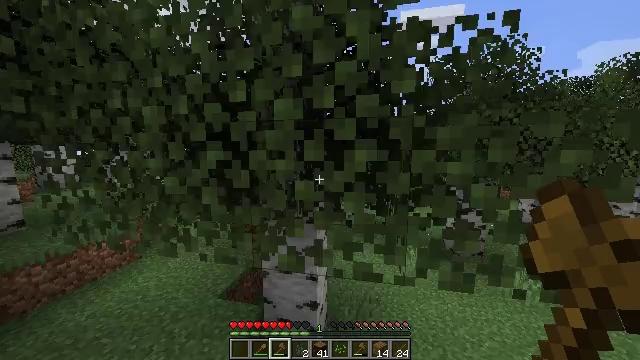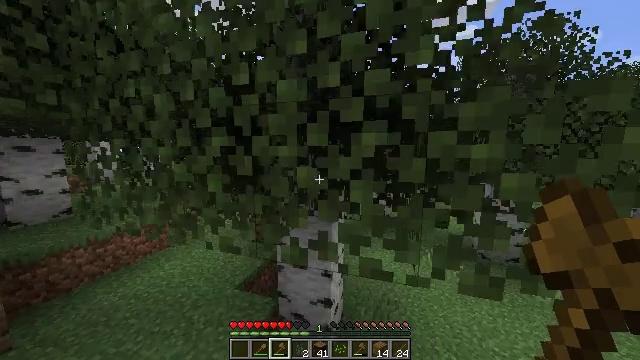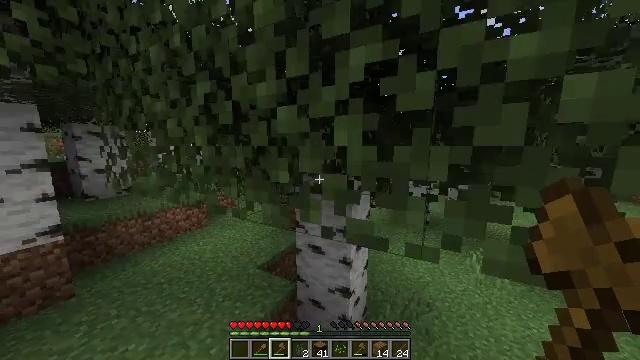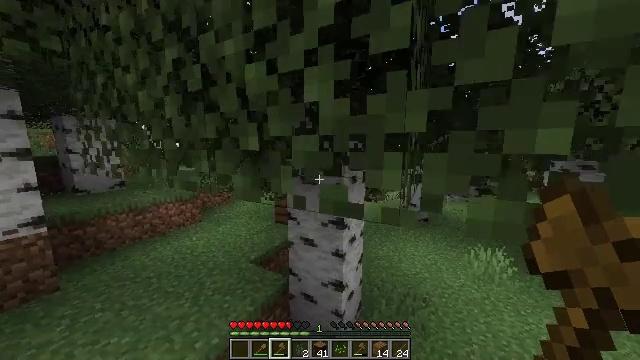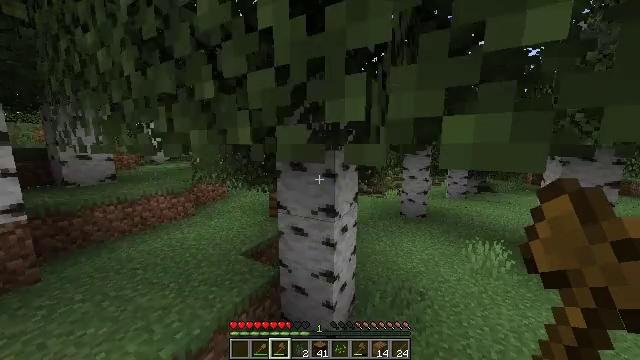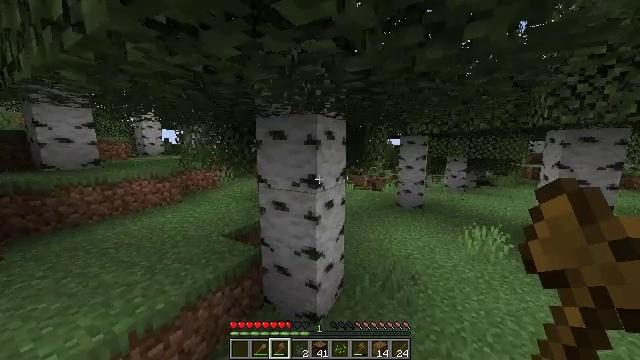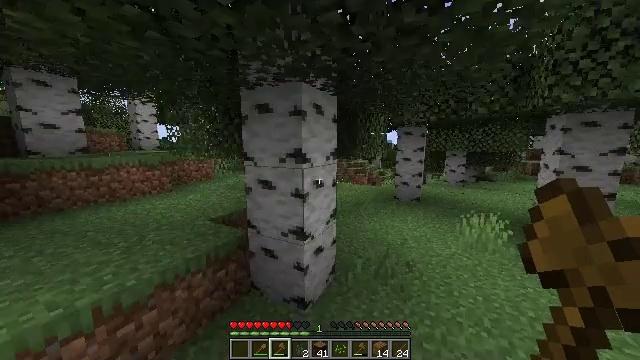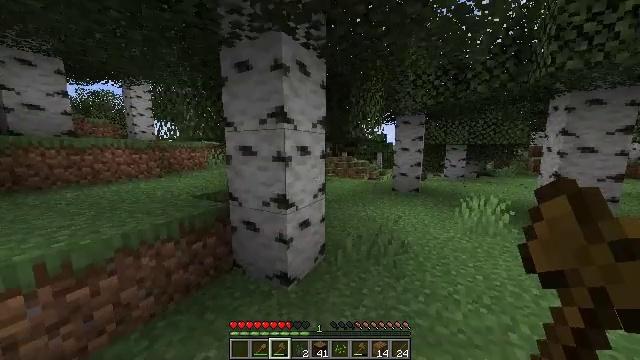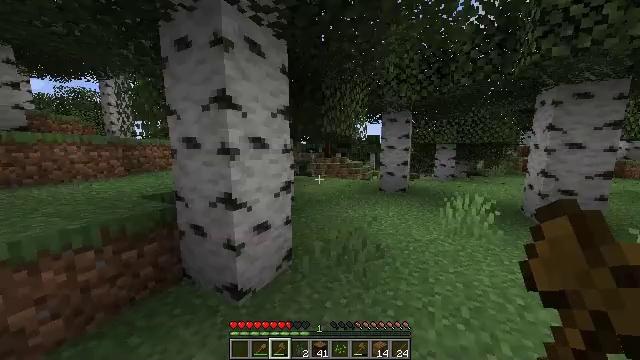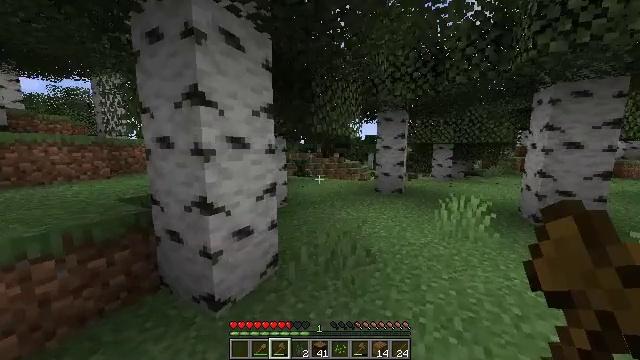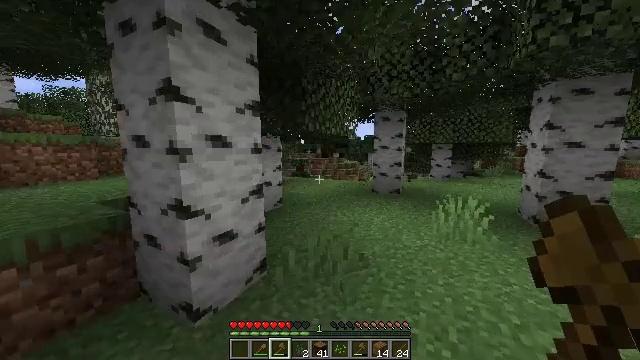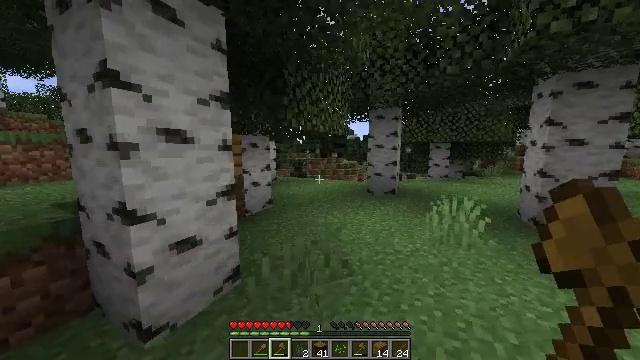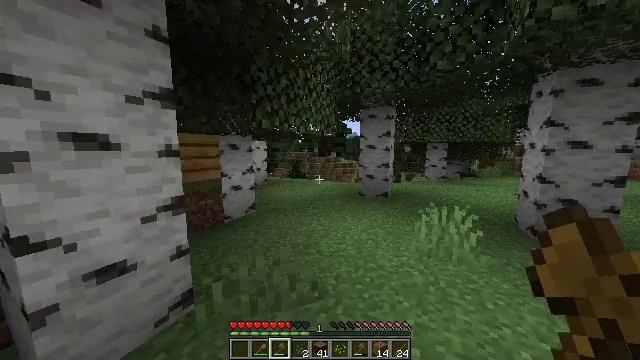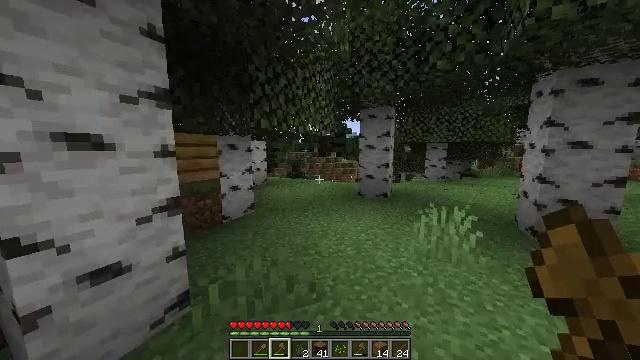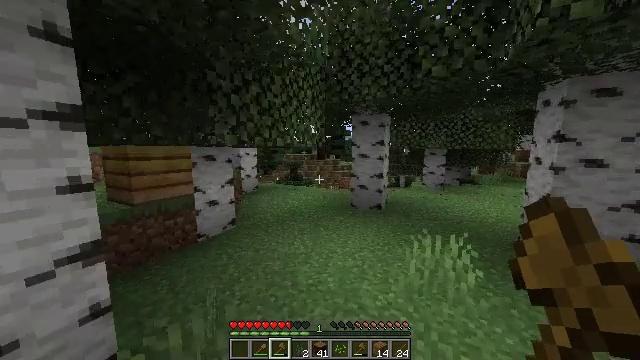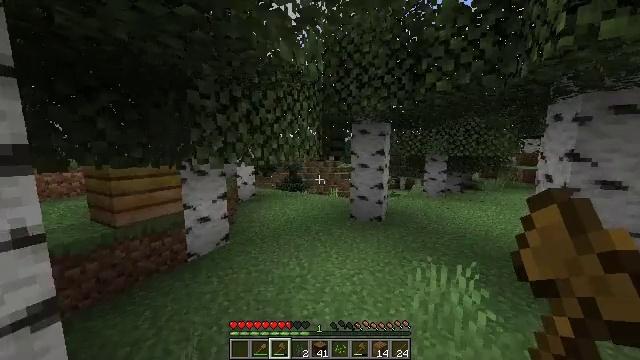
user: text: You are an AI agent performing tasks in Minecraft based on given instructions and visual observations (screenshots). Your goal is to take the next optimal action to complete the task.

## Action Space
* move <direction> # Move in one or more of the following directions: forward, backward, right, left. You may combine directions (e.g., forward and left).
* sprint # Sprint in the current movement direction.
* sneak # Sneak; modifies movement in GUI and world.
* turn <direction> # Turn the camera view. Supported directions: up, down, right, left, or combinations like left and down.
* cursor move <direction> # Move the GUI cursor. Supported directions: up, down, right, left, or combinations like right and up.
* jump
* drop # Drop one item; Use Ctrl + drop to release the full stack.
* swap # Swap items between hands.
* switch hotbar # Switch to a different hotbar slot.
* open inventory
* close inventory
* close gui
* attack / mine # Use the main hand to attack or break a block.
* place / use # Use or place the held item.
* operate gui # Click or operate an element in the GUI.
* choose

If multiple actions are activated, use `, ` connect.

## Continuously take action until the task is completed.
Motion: motion action
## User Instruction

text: Destroy the bee nest.
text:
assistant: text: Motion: move forward and move right, sprint, jump
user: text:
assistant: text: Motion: move forward and move right, sprint, turn left and down, jump
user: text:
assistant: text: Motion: move forward and move right
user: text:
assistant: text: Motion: move forward and move right
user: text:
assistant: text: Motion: move forward and move right
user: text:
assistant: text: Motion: move forward and move right
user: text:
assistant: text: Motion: move forward and move right
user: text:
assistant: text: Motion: move forward and move right, turn right
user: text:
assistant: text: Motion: move forward and move right
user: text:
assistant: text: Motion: move forward and move right
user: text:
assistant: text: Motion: move forward and move right
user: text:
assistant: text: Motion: move forward and move right, sprint
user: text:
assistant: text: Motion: move forward and move right, sprint
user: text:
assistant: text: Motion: move forward, sprint, jump
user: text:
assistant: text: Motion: move forward, sprint, jump
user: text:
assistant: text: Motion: move forward, sprint, jump
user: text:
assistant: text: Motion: move forward, sprint, turn left, jump
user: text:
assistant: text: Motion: move forward, sprint, turn left, jump
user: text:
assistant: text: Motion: move forward and move right, sprint, turn left
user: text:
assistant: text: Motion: move forward and move right, sprint, jump
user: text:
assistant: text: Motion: move forward and move right, sprint, turn left, jump
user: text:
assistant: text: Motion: move forward and move right, sprint, turn left, jump
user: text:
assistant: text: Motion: move forward, sprint, turn left, jump
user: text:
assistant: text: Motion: move forward, sprint, turn left
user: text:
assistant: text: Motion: move forward, sprint, turn left and up
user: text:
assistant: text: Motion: move forward, sprint, turn left
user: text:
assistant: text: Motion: move forward, sprint, turn left
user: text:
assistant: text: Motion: move forward, sprint, turn left
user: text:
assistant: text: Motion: move forward, sprint, turn left
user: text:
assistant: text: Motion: move forward and move left, sprint, turn left